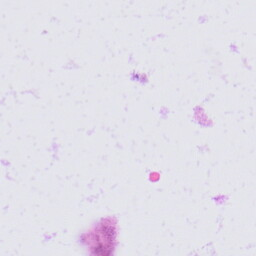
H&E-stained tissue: Skin